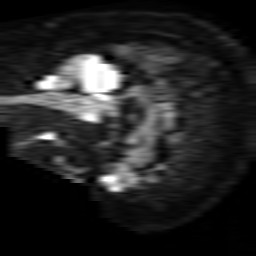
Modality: TRACE
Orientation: sagittal
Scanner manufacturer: philips
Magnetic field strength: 1.5 T
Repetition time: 3.741 s
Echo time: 0.07039 s